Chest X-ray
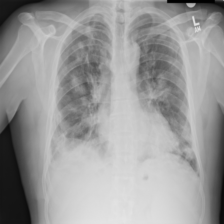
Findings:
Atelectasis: negative
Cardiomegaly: negative
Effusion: negative
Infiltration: positive
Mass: negative
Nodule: positive
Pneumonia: negative
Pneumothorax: negative
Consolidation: negative
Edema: negative
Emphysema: negative
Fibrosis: negative
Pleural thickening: negative
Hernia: negative